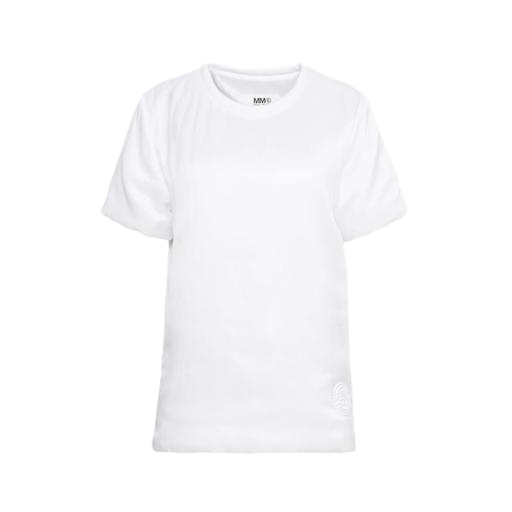
white logo-embroidered t-shirt, white marlene crew tee, white whitney muscle t-shirt, white background